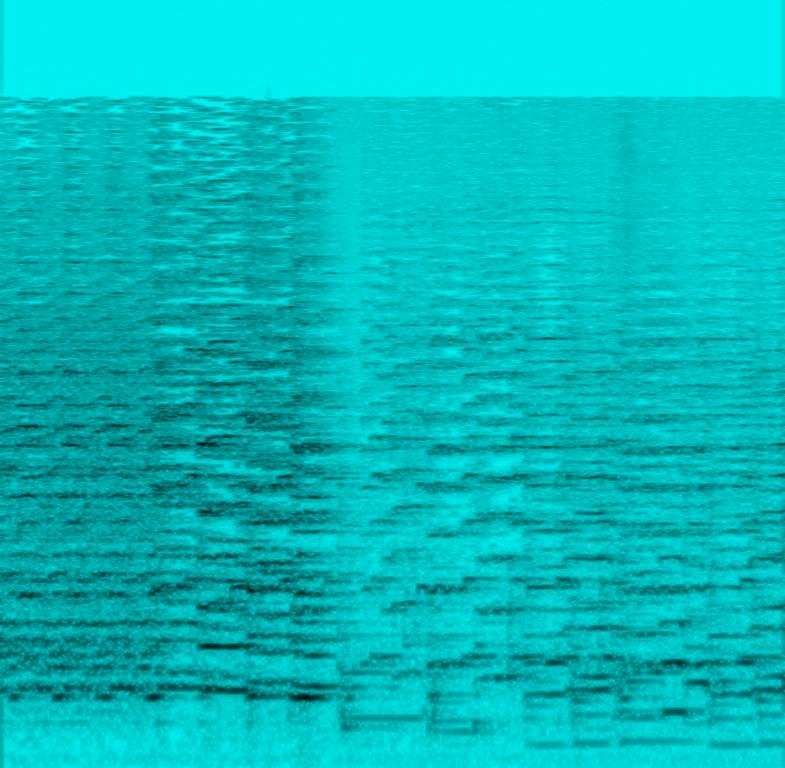
This is a live performance of a classical music piece from the impressionist school. It is being performed by a string quartet of two violins, one viola and one cello. The quartet is playing a dramatic tune. The atmosphere is gloomy. This piece could be used in the soundtrack of a drama movie during tragic scenes.